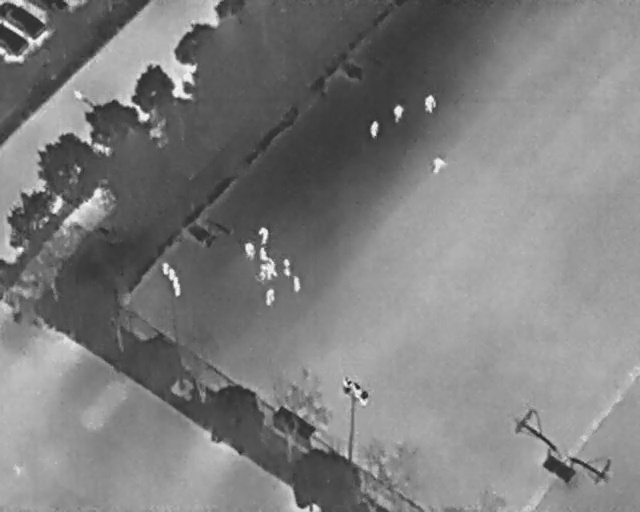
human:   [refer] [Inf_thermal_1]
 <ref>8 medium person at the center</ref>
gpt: <box>[[67, 31, 69, 33, 8], [40, 57, 43, 58, 2], [44, 54, 47, 55, 2], [43, 51, 46, 53, 2], [40, 51, 44, 53, 170], [39, 52, 42, 54, 2], [39, 44, 42, 46, 2], [37, 47, 40, 50, 2]]</box>